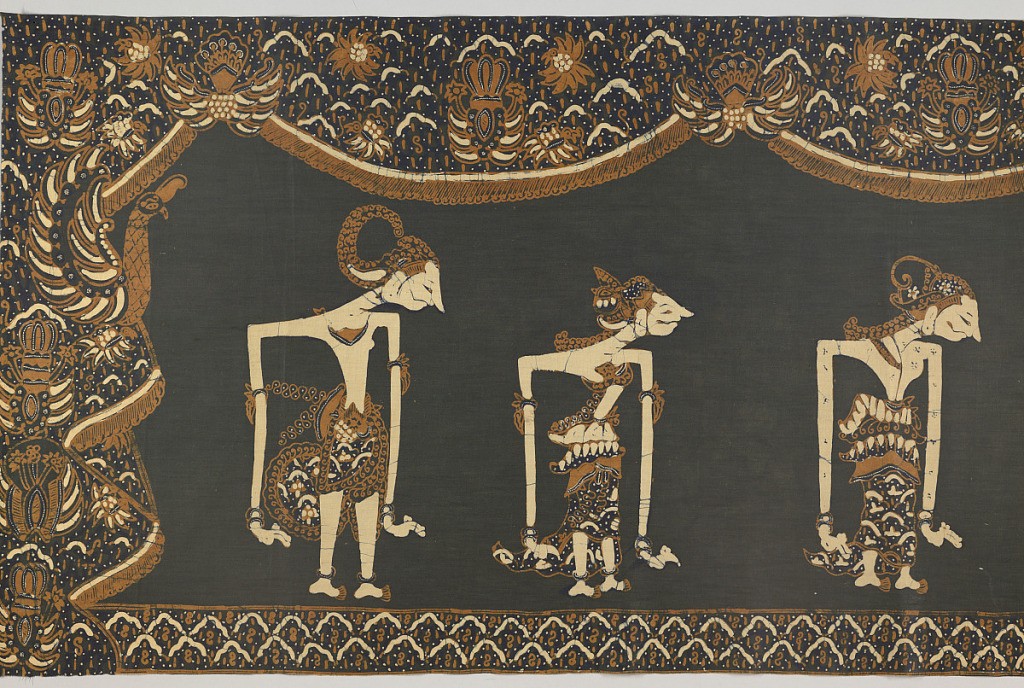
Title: Panel
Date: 19th century
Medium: cotton Technique: wax resist dyeing (batik) on plain weave
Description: Oblong cotton panel in black, dark blue, cream-white, and light brown. Shows six "wayang" puppets, moving toward center shrine, bearing Rama, a god-like figure. Outer border shows "ship of the dead" design and "lar" (wing of Garuda, the mount of Vishnu) motif.